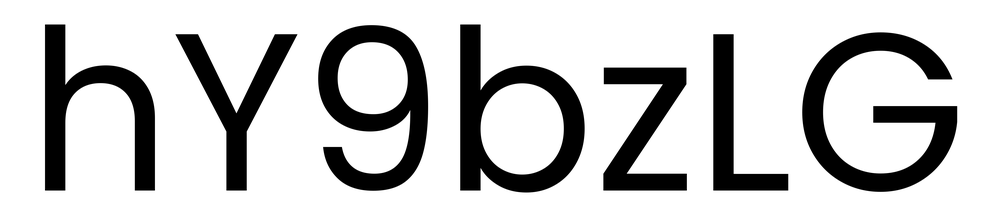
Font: Poppins-Regular